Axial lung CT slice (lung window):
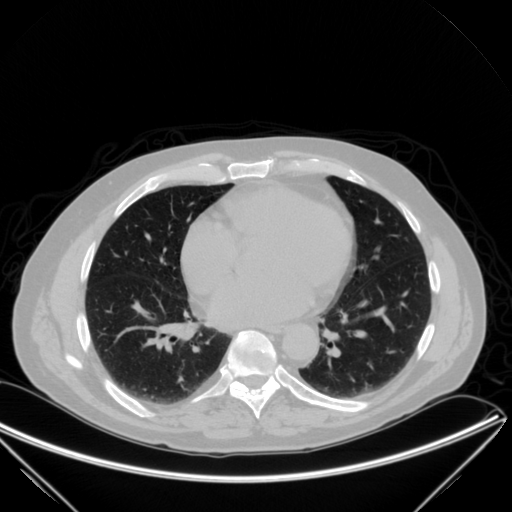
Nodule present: yes
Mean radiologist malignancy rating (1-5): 3.5